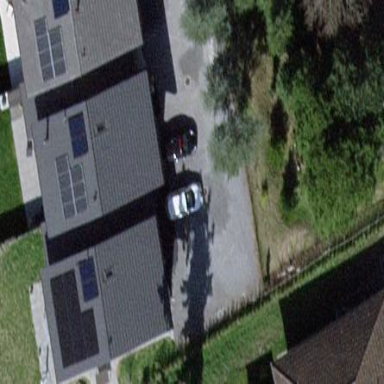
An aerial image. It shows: Terrace building.